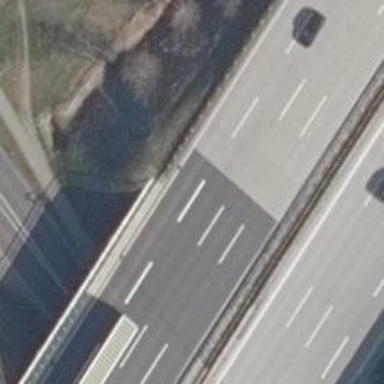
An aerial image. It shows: Motorway with concrete surface.